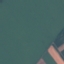
Land use / land cover: AnnualCrop